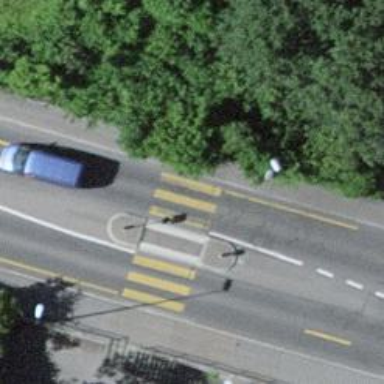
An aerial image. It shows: Zebra crossing with crossing island.